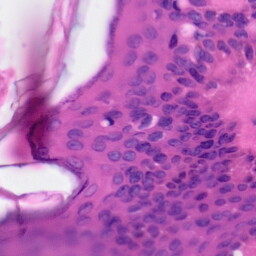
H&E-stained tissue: Skin